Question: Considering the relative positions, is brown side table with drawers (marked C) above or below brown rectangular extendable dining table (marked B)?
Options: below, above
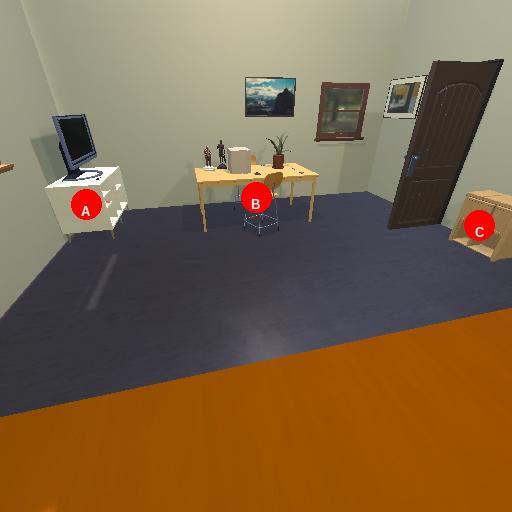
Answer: below